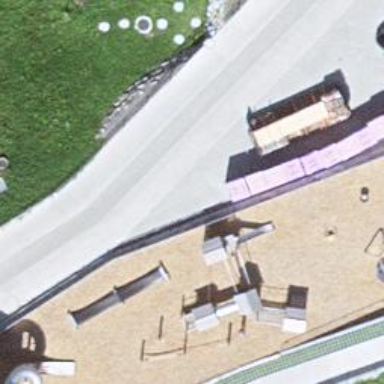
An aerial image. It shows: Playground area for leisure activities on the land.